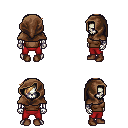
a pixel art fantasy rpg character, male body template, skeleton, brown sleeveless shirt, red pants, light blonde pixie cut hairstyle, cloth hood, brown shoes, four views (front, back, left, right), 2x2 character sprite sheet, small pixel art, hard edges, no anti-aliasing